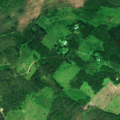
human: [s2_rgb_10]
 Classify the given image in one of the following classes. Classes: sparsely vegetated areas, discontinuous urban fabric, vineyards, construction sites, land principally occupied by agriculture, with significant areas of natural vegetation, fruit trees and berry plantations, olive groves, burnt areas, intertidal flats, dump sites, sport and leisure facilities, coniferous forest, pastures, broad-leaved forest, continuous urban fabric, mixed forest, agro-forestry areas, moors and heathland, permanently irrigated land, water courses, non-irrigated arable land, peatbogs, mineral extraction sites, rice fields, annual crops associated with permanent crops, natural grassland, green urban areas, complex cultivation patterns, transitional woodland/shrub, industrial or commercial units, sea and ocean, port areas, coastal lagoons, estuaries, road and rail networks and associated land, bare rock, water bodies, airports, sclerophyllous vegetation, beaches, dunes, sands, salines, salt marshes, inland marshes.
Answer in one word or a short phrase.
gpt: broad-leaved forest, coniferous forest, mixed forest, transitional woodland/shrub